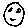
Label: smiley face